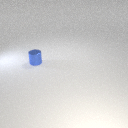
small blue metal cylinder